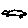
Label: car